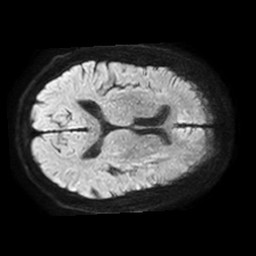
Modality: TRACE
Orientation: axial
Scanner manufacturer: philips
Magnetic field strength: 1.5 T
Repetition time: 3.393 s
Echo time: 0.06922 s